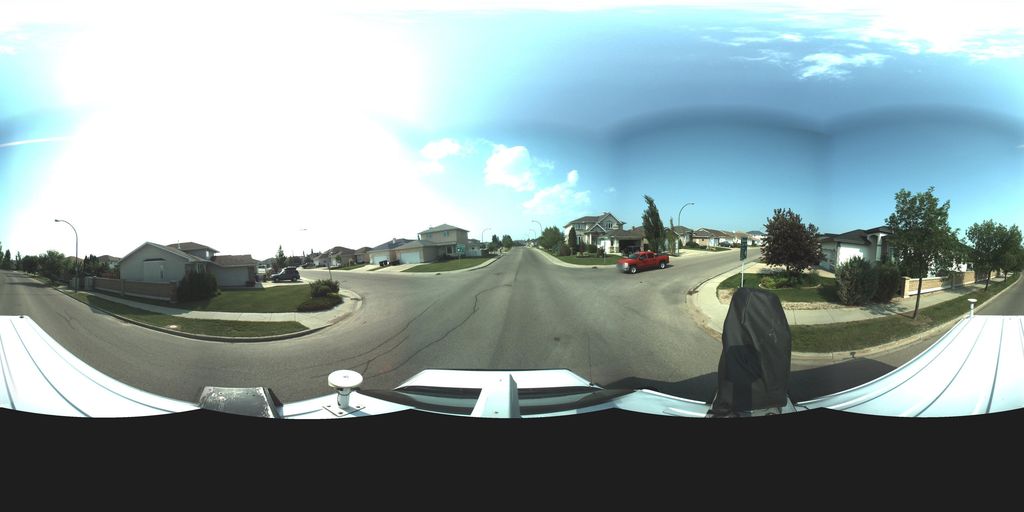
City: saskatoon